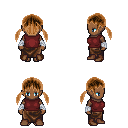
a pixel art fantasy rpg character, female body template, human, dark skin, maroon sleeveless shirt, robe skirt, brown twin-tailed hairstyle, white cloth bandages, brown shoes, four views (front, back, left, right), 2x2 character sprite sheet, small pixel art, hard edges, no anti-aliasing